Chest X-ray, PA view. Patient: 51 years old, sex M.
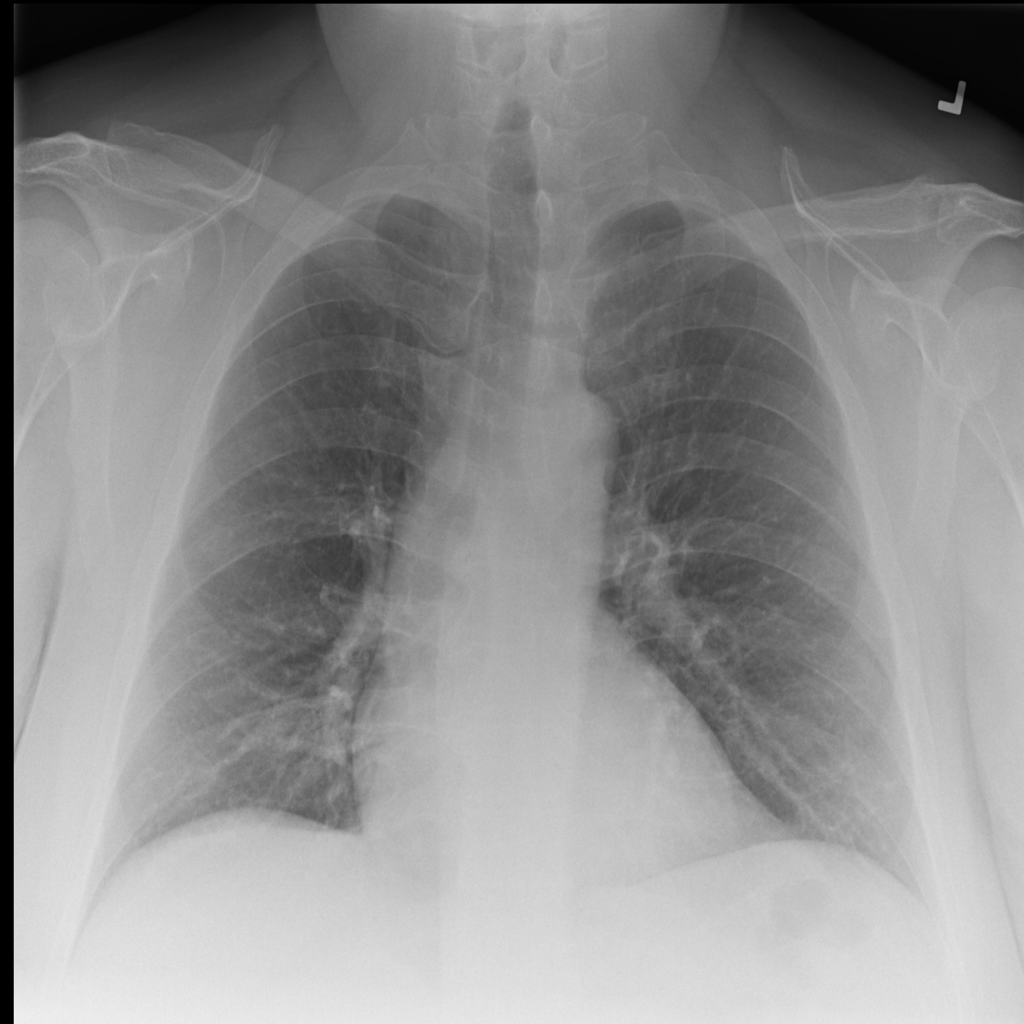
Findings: No Finding